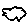
Label: cloud